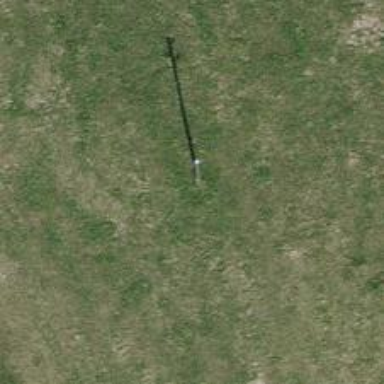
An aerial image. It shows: Power pole.